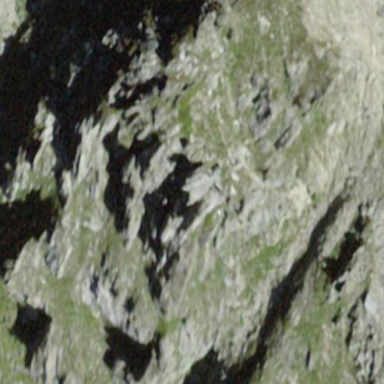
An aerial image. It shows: Landscape of bare rock.